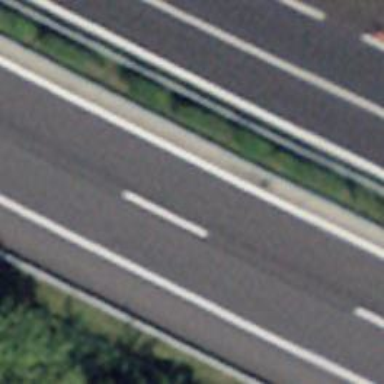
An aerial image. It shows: Asphalt motorway.